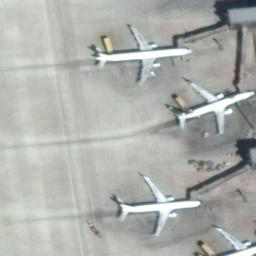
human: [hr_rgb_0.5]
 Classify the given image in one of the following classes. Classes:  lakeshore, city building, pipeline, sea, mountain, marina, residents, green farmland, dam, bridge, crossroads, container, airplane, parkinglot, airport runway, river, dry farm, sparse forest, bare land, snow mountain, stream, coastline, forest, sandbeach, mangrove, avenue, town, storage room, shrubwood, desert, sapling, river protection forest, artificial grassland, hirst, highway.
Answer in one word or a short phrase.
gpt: airplane